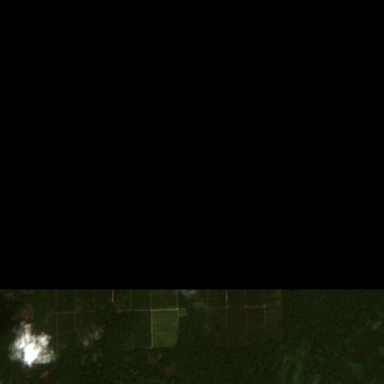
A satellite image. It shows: Orchard filled with rubber trees.